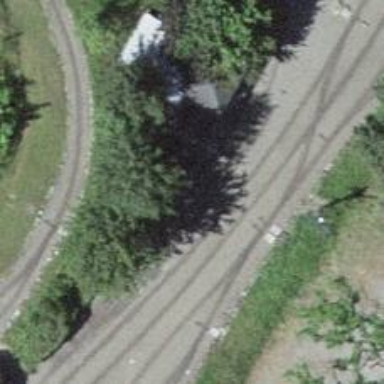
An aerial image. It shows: Miniature railway in service yard.